Question: please with respect to username and storetype, how can I merge rows to achieve Final table? storetype should be unique per username. There are thousands of usernames and records so php/mysql would help.
thanks

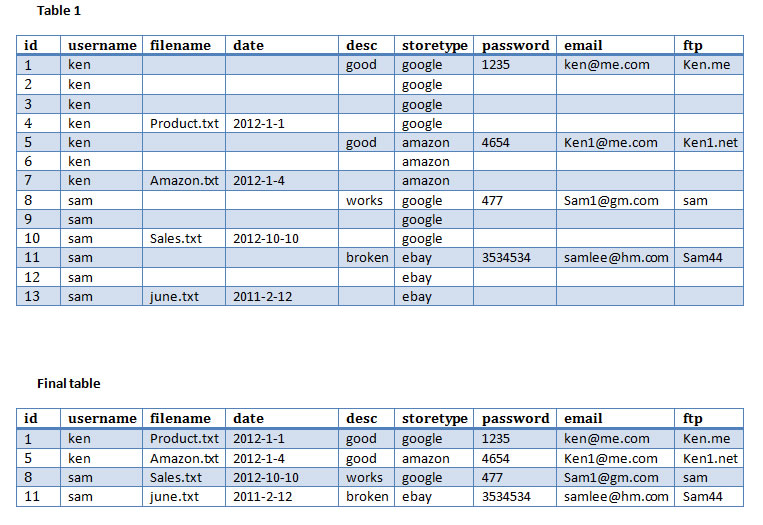
Answer: '''
select min(id), username, min(filename), min(date), min(desc), storetype,
min(password), min(email), min(ftp)
from table1
group by username, storetype
'''
thanks to @Mosty Mostacho